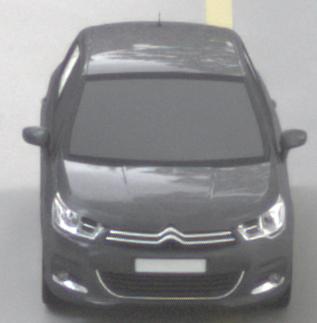
Make: Citroen
Model: C4 VTi 95
Detailed model: C4 (II)
Model produced from: 2012/08
Model produced until: 2013/06
Doors: 5
Color: gray
Road condition: dry road
Daytime: morning or afternoon
Contrast: low contrast